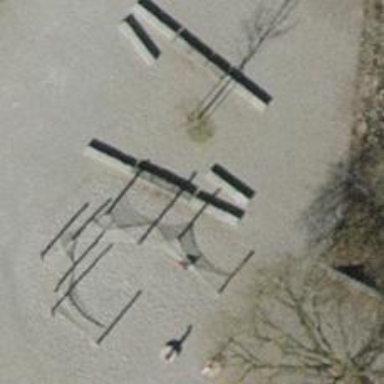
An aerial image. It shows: Playground area for leisure land.